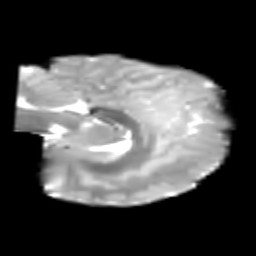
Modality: T2w
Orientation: sagittal
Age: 6
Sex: male
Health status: healthy